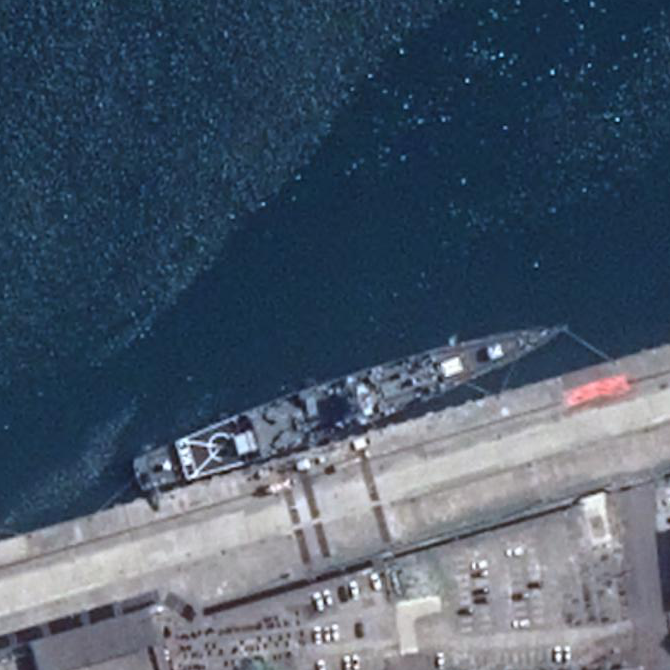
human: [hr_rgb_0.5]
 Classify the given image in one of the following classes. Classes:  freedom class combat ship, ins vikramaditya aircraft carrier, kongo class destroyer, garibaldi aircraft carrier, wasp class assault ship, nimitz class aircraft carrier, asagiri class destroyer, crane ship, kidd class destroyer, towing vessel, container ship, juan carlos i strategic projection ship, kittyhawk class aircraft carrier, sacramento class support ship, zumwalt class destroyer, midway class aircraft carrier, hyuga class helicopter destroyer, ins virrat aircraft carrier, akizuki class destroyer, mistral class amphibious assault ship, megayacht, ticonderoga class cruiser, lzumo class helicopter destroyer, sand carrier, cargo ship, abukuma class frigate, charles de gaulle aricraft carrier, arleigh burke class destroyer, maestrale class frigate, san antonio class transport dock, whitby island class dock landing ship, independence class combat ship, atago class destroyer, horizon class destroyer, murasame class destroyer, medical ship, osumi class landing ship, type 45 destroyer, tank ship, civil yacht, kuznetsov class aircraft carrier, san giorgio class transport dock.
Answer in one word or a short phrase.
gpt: Kidd class destroyer